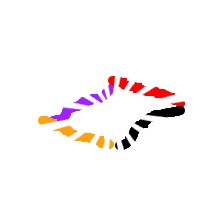
Shape: rhombus